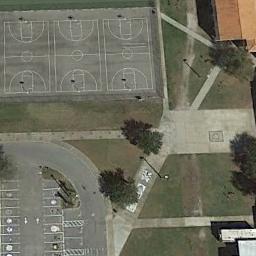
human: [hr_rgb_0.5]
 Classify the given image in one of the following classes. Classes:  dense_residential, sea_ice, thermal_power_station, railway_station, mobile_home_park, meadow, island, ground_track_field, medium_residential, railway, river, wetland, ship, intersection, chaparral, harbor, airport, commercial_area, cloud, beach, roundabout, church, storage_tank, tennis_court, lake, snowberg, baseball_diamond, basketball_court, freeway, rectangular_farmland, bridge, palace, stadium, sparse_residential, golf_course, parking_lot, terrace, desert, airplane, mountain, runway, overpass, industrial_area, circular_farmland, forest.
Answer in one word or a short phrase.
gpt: basketball_court